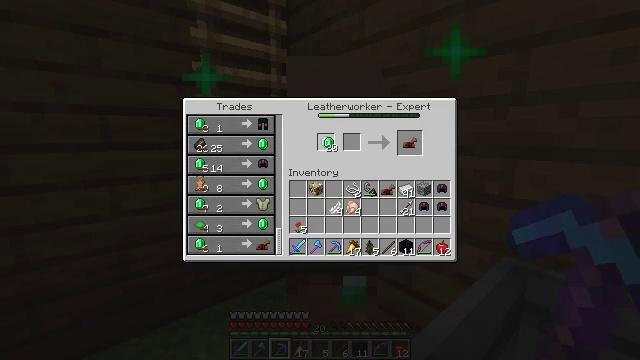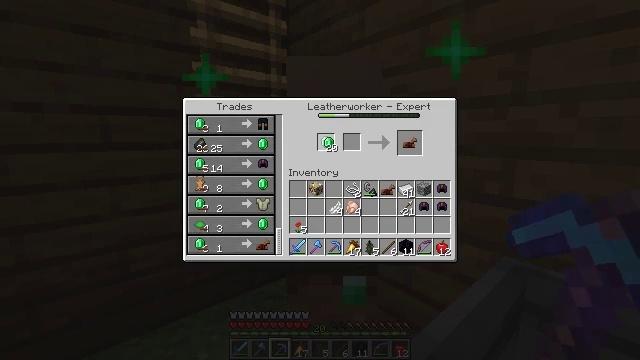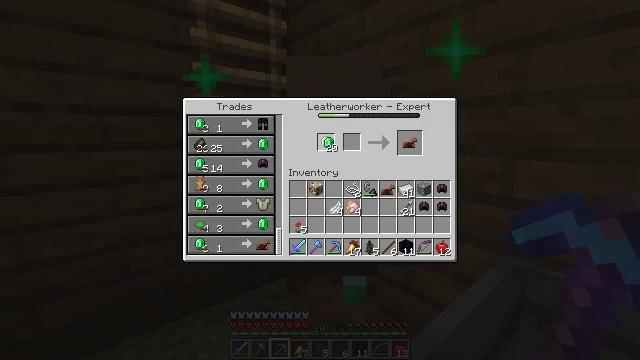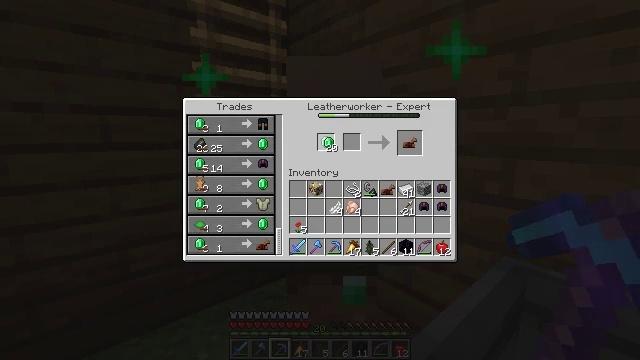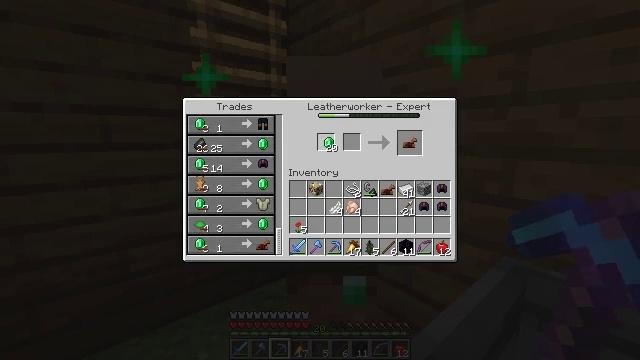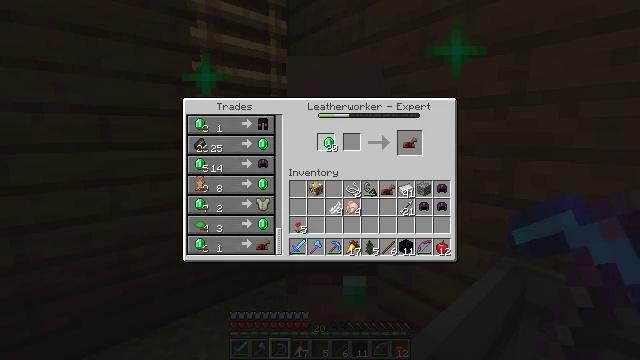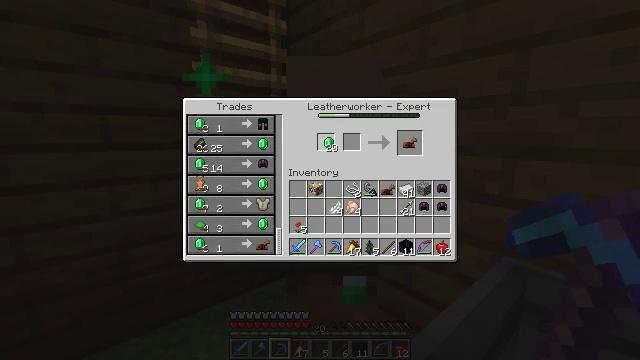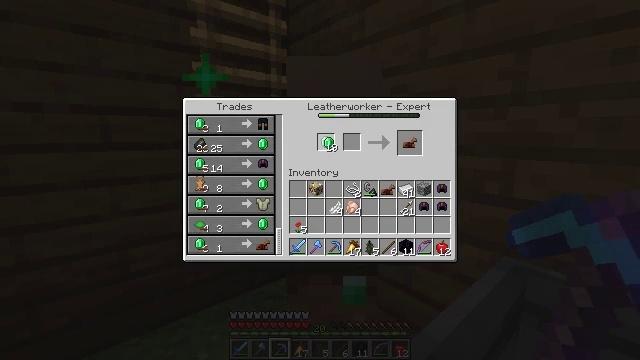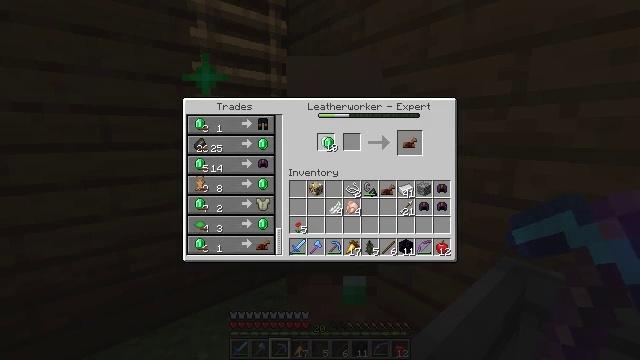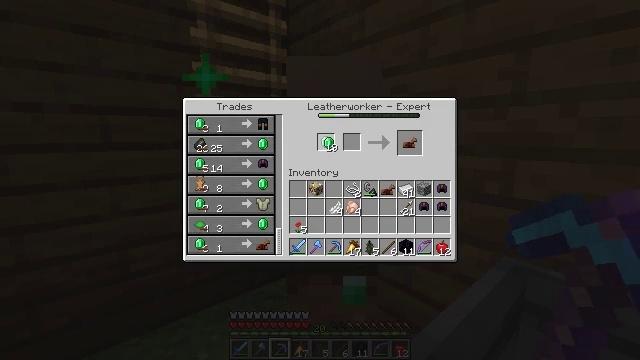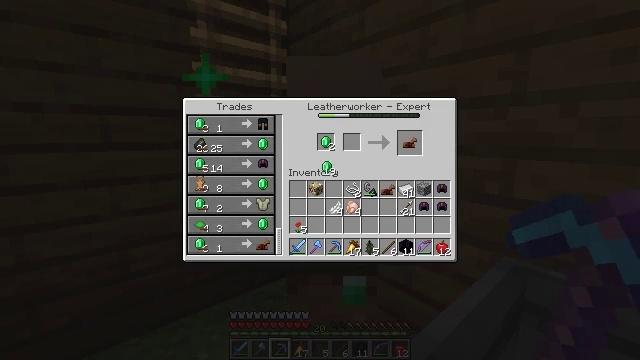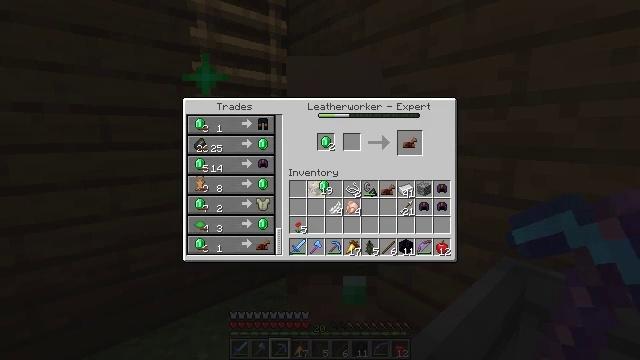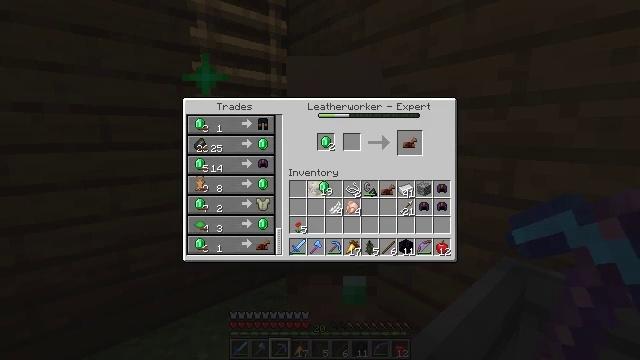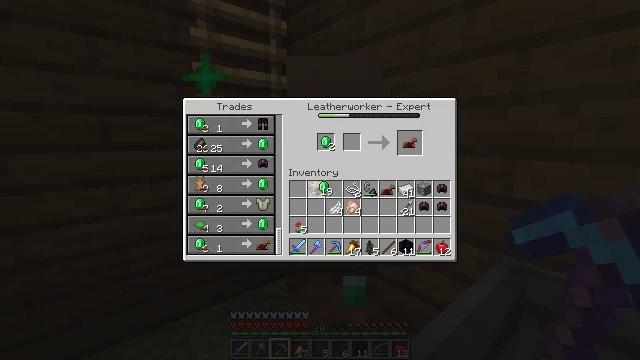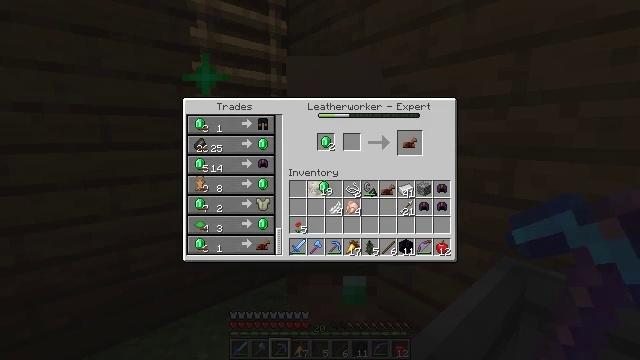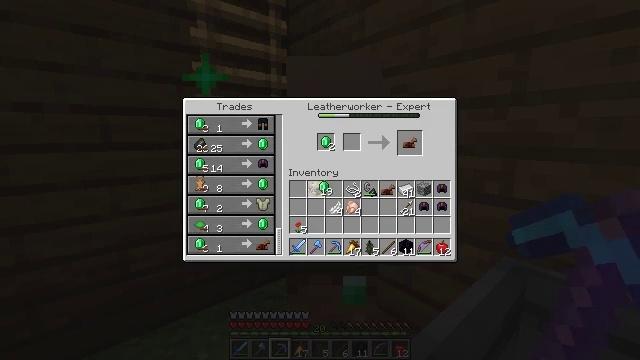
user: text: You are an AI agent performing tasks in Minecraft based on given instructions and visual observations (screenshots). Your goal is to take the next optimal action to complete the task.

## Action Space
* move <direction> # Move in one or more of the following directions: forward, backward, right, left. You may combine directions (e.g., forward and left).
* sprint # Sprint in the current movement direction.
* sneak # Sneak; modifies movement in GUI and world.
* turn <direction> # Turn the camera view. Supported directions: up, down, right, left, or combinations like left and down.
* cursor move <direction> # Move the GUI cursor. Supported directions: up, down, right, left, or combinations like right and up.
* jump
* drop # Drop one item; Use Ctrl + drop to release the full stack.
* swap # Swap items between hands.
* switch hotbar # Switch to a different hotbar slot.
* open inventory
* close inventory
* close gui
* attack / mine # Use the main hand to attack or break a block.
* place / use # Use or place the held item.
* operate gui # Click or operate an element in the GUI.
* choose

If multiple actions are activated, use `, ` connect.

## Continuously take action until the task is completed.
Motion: motion action
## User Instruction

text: Create leather horse armor using leather in the crafting table.
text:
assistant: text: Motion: choose
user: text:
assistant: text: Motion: choose
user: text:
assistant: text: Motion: choose
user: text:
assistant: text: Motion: choose
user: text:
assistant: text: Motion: choose
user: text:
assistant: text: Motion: choose
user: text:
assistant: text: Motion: no_op
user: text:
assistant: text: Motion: no_op
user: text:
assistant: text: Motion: no_op
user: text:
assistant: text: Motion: cursor move down
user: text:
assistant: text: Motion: cursor move down
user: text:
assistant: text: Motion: no_op
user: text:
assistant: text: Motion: no_op
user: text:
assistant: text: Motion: no_op
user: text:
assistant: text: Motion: no_op
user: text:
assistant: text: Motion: no_op
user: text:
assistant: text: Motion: no_op
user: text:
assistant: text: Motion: no_op
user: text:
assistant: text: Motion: no_op
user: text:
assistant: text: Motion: no_op
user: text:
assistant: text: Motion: cursor move right and up
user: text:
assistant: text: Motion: cursor move up
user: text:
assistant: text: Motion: no_op
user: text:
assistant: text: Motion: no_op
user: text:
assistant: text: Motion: no_op
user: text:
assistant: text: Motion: no_op
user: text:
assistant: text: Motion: no_op
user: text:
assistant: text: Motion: no_op
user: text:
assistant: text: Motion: choose
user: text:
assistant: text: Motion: choose